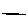
Label: line